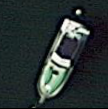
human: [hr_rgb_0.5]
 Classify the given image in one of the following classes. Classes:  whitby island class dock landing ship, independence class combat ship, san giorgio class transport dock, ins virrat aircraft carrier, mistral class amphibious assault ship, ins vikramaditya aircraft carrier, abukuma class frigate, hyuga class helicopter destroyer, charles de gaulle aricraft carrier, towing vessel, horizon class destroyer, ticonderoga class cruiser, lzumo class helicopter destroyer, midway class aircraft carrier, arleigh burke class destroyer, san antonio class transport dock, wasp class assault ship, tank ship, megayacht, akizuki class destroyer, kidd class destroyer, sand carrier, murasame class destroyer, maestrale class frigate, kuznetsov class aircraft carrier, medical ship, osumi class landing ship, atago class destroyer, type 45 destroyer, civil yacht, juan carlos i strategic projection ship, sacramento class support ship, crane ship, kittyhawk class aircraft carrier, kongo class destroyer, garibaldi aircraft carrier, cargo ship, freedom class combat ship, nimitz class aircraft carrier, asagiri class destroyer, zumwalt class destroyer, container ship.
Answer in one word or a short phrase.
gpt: Civil yacht